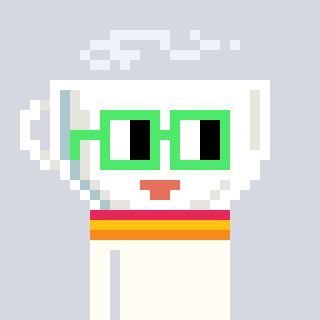
a pixel art character with square light green glasses, a mug-shaped head and a grayscale-colored body on a cool background